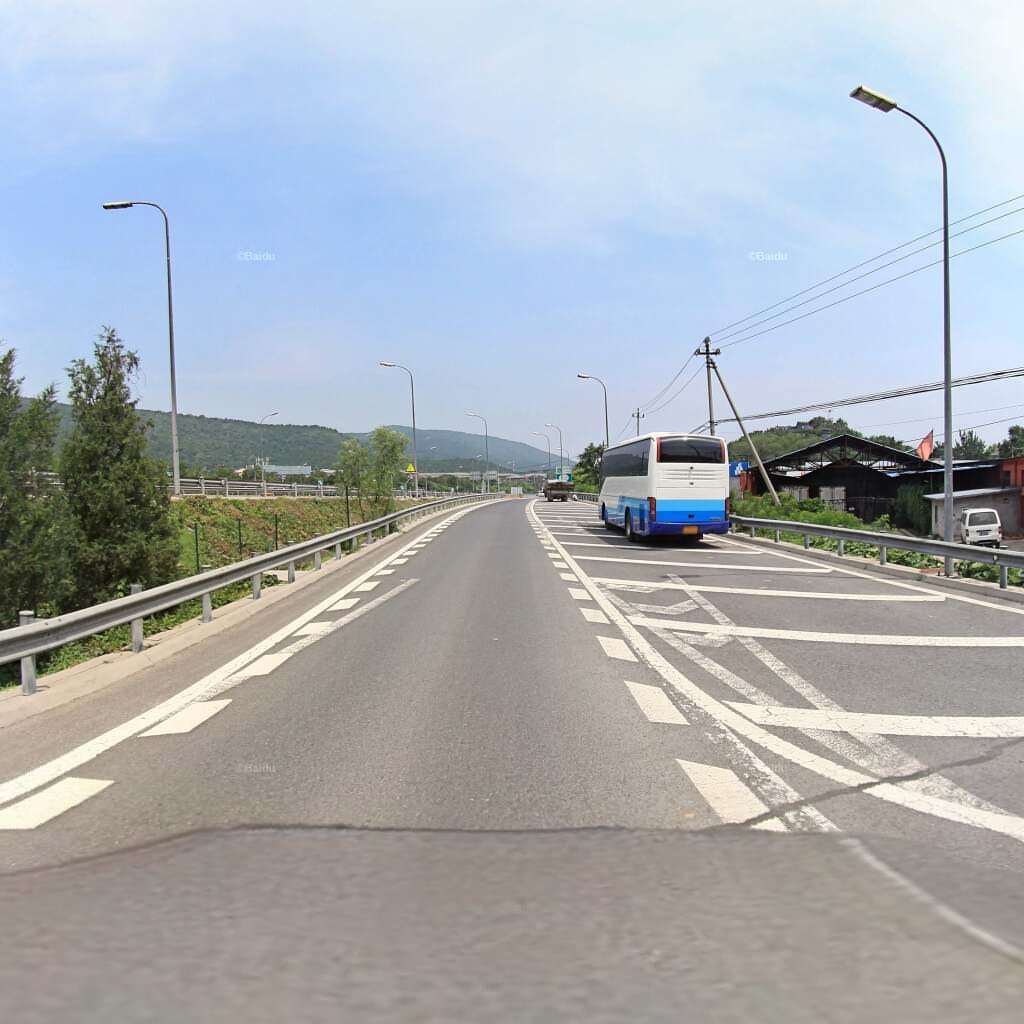
Region: Haidian
Road damage annotations: transverse patch